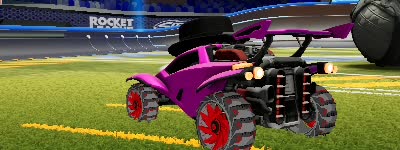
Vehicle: octane